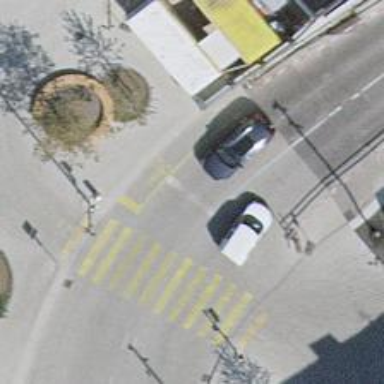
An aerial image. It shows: Road with traffic signals.